Question: I have a php page which contains this block of code:
'''
echo '<div id="popup" style="display:none">';
echo '<form id="AddForm" name="AddForm" method="get">';
echo '<table><tr>';
echo '<td>Software Name: </td><td><input type="text" id="SoftwareName"/></td></tr>';
echo '<tr><td>Software Type:</td><td><input type="text" id="SoftwareType"/></td></tr>';
echo '<tr><td>License Method:</td><td><input type="text" id="LicenseMethod"/></td></tr>';
echo '<tr><td><input type="button" value="Add" OnClick="opener.GetAddData();"></td><td></td>';
echo '</tr></table>';
echo '</form>';
echo '</div>';
'''
Buttan that calls :
'''
echo "<input type='submit' value='Add' OnClick='CreatePopup();'/>";
'''
I am opening this div as a popup by using the following code:
'''
function CreatePopup()
{
var w = null;
w = window.open('index.php?List=SoftwareLicenseAllocations', 'test', 'height=125,width=300');
w.document.write( $("#popup").html());
w.document.close();
}
'''
Code that gets the textbox values from the popup:
'''
function GetAddData()
{
var SoftwareName = document.getElementById('SoftwareName').value;//.getElementById('SoftwareName').value;
var SoftwareType = document.getElementById('SoftwareType').value;
var LicenseMethod =document.getElementById('LicenseMethod').value;
alert(SoftwareName, SoftwareType, LicenseMethod);
AddNew(SoftwareName,SoftwareType,LicenseMethod);
}
'''
Screenshot:

Whenever I call GetAddData() and insert text in the popup box and click the button, the values remain null.
Why is this happening? How can I get the textbox values?
I am using Pear PHP and a modified version of OpenIT ( and old asset management CMS).
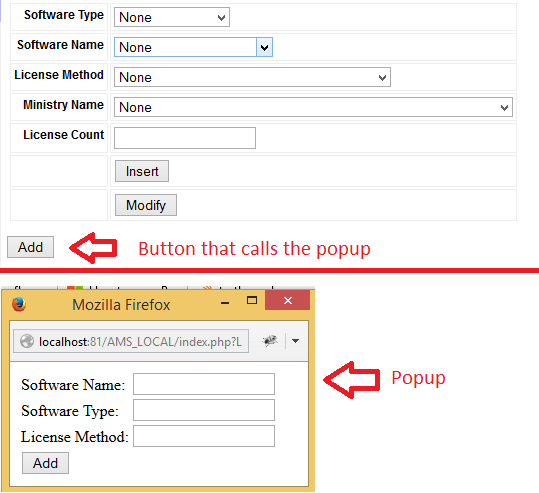
Answer: If I understand what you're trying to do correctly... Perhaps this?
'''
echo '<tr><td><input type="button" value="Add" OnClick="opener.GetAddData(window);"></td><td></td>';
'''
'GetAddData'
'''
function GetAddData(window)
{
var popupDoc = window.document;
var SoftwareName = popupDoc.getElementById('SoftwareName').value;//.getElementById('SoftwareName').value;
var SoftwareType = popupDoc.getElementById('SoftwareType').value;
var LicenseMethod = popupDoc.getElementById('LicenseMethod').value;
alert(SoftwareName, SoftwareType, LicenseMethod);
AddNew(SoftwareName,SoftwareType,LicenseMethod);
}
'''
When you call 'opener.GetAddData' in your popup, the DOM methods are searching in the 'opener' document, and not in the popup. You need to pass the popup's 'window' object to the function, so that it knows it should look for the inputs in the popup's 'document'.